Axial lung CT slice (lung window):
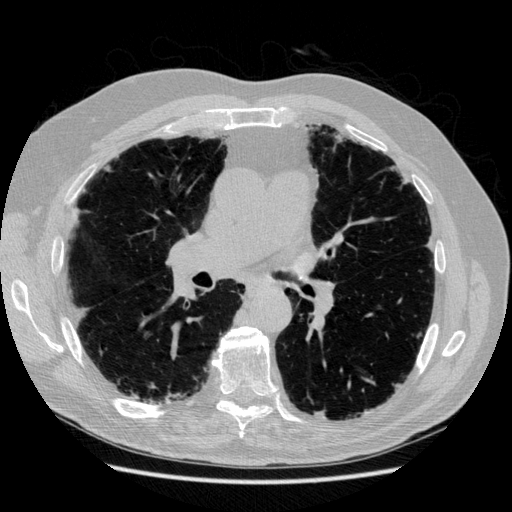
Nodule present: no